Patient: sex F, age 61
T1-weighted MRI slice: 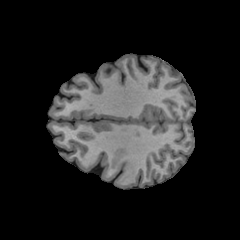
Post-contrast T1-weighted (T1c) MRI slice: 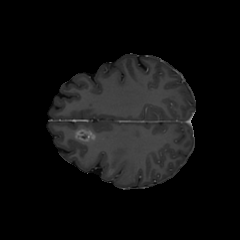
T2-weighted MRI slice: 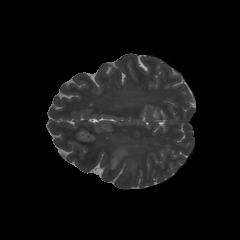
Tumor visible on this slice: yes
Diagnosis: Glioblastoma, IDH-wildtype
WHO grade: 4